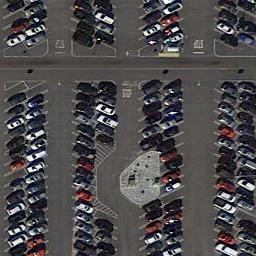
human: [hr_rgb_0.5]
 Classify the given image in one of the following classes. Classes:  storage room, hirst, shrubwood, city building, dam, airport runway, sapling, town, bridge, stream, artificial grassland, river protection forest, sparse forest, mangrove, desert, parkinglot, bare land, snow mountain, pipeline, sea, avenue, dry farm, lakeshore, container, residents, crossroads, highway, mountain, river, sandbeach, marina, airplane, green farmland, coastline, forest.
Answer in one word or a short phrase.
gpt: parkinglot